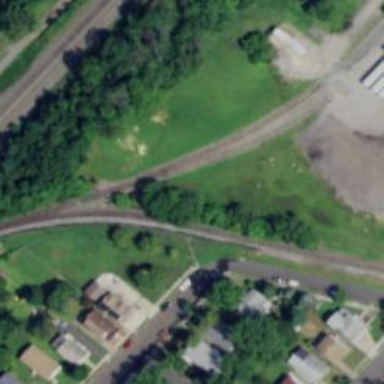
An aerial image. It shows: Abandoned railway.